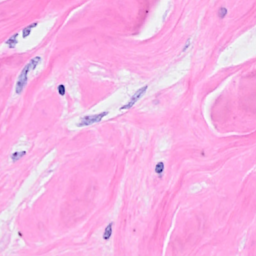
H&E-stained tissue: Breast